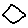
Label: hexagon